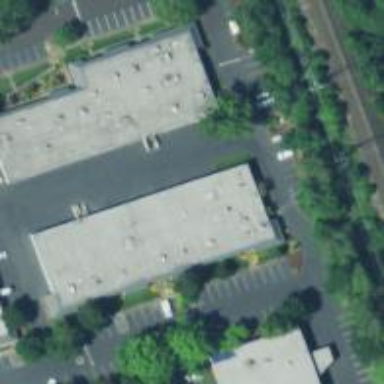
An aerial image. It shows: Office building.